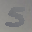
Label: 5